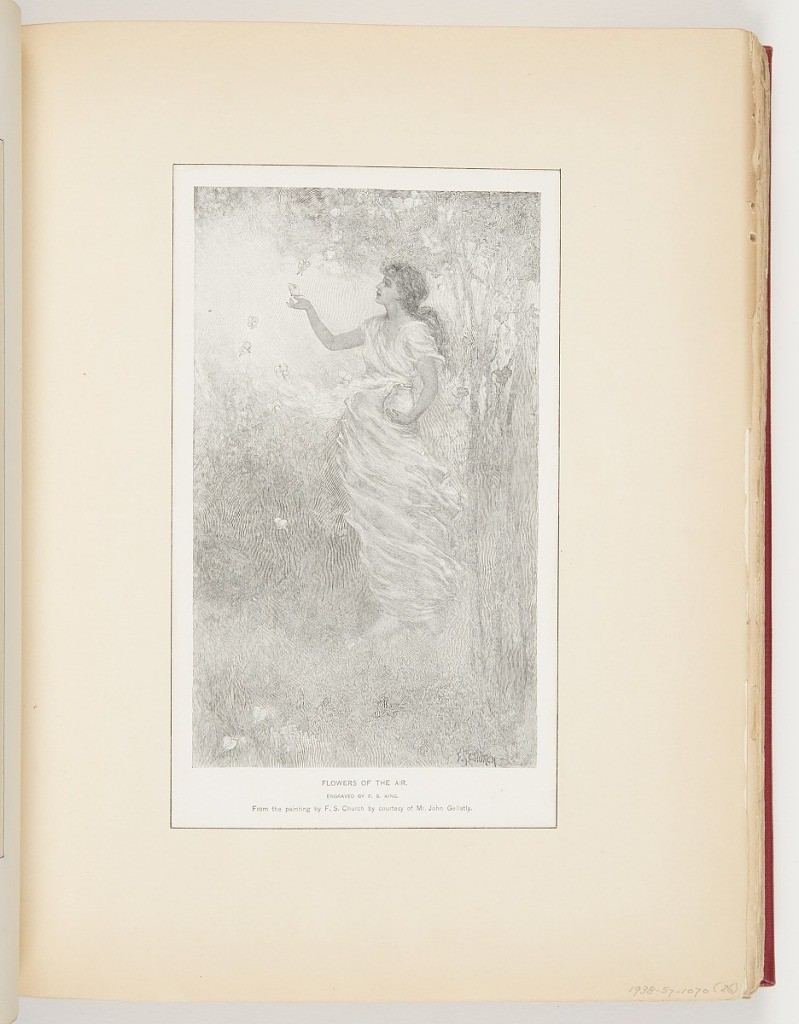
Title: Flowers of the Air, Illustration for Scribner's Magazine (XVII, No. 2, February 1895, p. 266)
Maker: Frederick Stuart Church, American, 1842–1924
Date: February 1895
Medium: Printed in black ink on paper
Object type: Ephemera
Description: A woman stands in profile facing to the left of the image, her right arm outreached towards multiple butterflies, her left arm holding a vase. Her skirt billows and butterflies fly on the left.